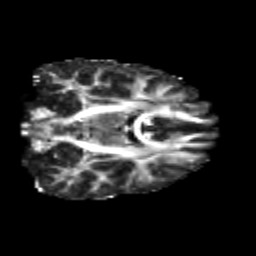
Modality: FA
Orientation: coronal
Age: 24
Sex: male
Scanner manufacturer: siemens
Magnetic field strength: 3 T
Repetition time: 3.5 s
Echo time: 0.125 s